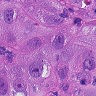
Metastatic tissue present: yes